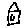
Label: house